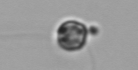
Label: flagellate